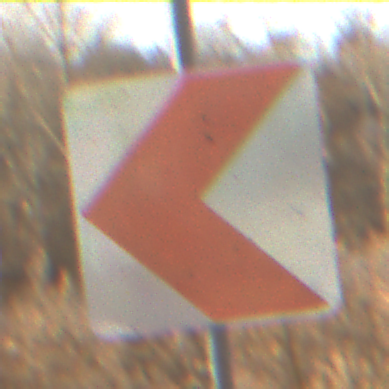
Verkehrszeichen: RichtungstafelnInKurvenKleinRechts
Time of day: SunriseSunset
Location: Outdoor (Nature)
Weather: PartlyCloudy
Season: NotSpecified
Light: Natural